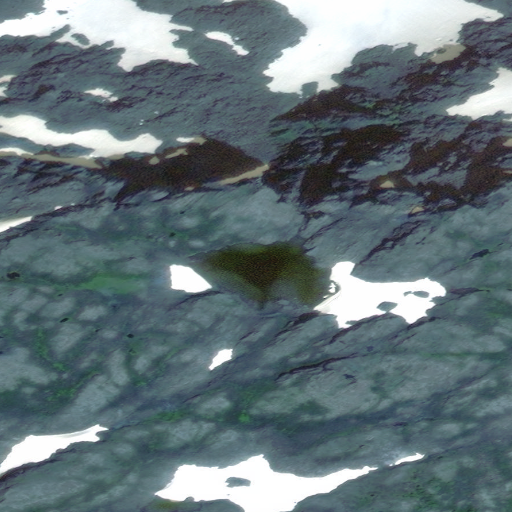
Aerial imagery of mountain in Alaska named Mount Ben Stewart containing only unknown